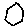
Label: hexagon